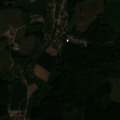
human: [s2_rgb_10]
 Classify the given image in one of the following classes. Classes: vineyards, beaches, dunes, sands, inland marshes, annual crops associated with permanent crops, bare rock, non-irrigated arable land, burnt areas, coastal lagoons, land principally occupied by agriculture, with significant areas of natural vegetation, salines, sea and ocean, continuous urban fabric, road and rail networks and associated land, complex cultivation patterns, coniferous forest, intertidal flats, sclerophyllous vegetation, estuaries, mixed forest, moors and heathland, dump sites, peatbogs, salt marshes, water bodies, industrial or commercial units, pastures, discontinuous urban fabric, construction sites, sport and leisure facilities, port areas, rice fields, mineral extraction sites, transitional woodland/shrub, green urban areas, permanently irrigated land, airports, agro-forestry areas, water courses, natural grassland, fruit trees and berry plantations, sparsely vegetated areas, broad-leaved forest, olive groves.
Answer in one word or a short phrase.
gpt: discontinuous urban fabric, pastures, land principally occupied by agriculture, with significant areas of natural vegetation, broad-leaved forest, mixed forest